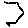
Label: hexagon